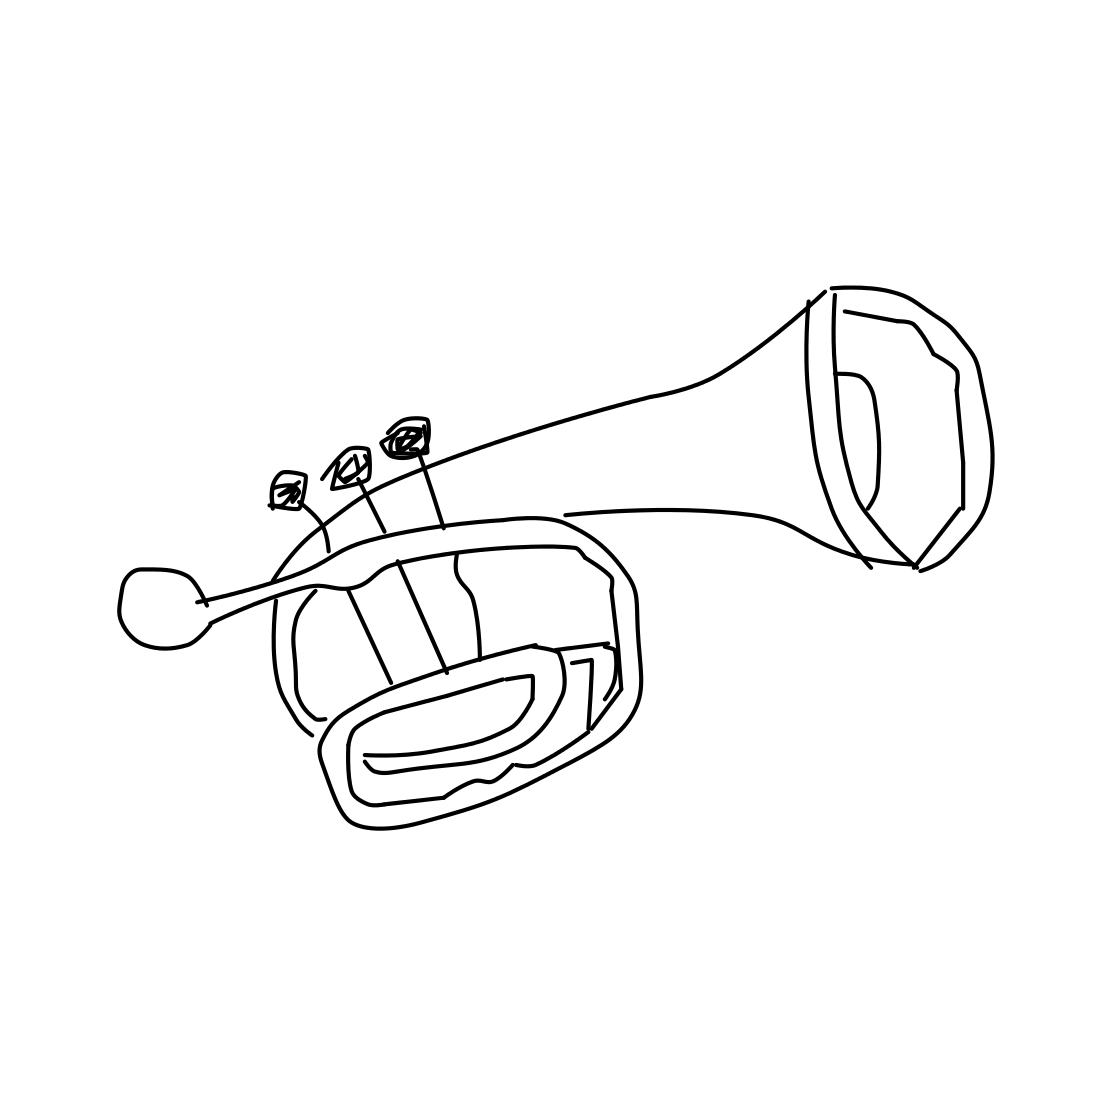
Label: trumpet